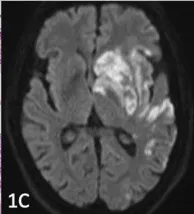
Diffusion weighted imaging (DWI) showing left MCA territory infarction.
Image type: radiology (mri)